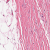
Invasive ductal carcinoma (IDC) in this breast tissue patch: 0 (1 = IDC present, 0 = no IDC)